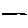
Label: line